Question: I am trying to follow the procedure <URL> but see the following error in Android SDK and AVD Manager:
> Some packages were found but are not
compatible updates.
I am unable to <URL> without the Google Add-ons.
Specifically, I need Google Usb Driver package revision 4 for the Nexus S.
I ran Eclipse > Help > Check for updates but this did not resolve the issue.
Does the Android SDK and AVD Manager need to be updated another way? If so, how?
Is there some other way to fix this?
Does Google Usb Driver package revision 4 work in Windows XP?

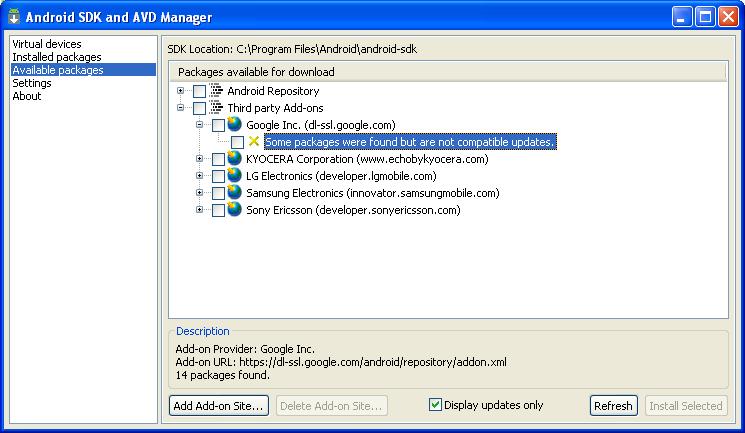
Answer: That is ok. Those are shown so since they are probably not meant for your version of adt. When you update your android development tools again and check for updates you will be updated to the latest and then you may update to the tools for the latest version. You may still have that alert message since there will also be updates that are not compatible with your your version of adt.